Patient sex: M
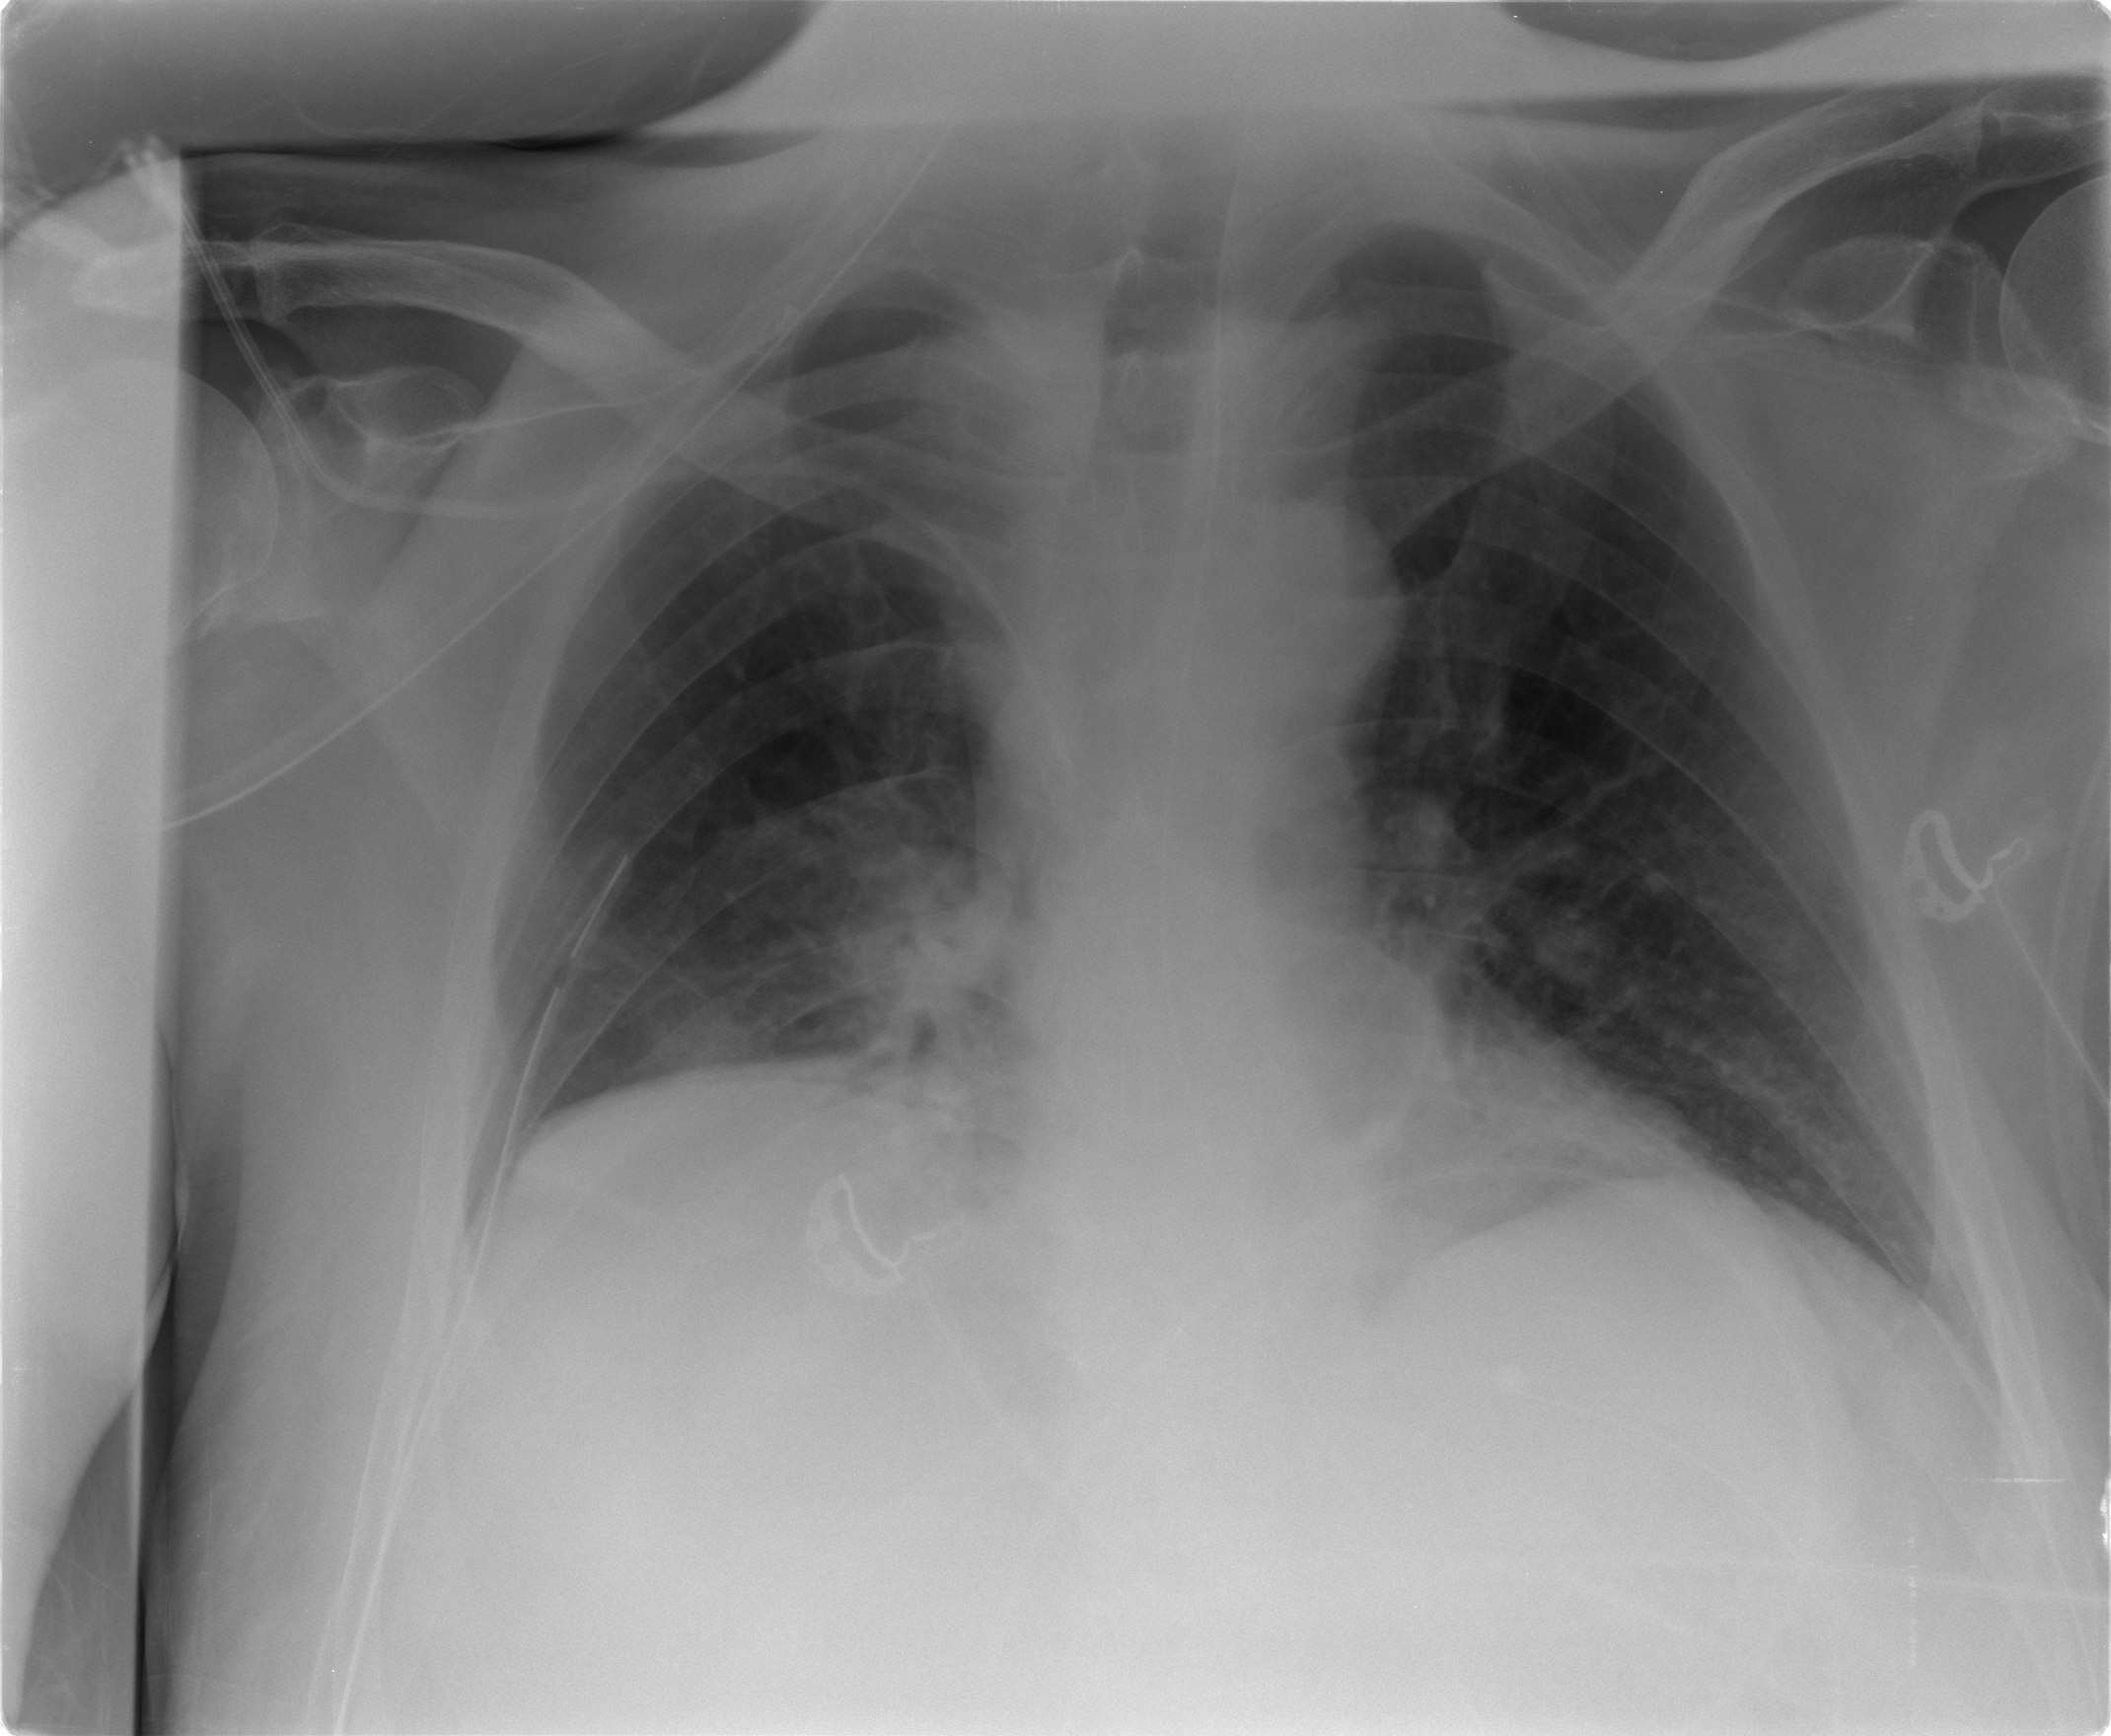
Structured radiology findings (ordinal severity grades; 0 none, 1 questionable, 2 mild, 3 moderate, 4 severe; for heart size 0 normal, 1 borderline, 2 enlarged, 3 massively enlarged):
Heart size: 1
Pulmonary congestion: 2
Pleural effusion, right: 0
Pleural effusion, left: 0
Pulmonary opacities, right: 2
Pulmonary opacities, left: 1
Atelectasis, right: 2
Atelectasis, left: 1